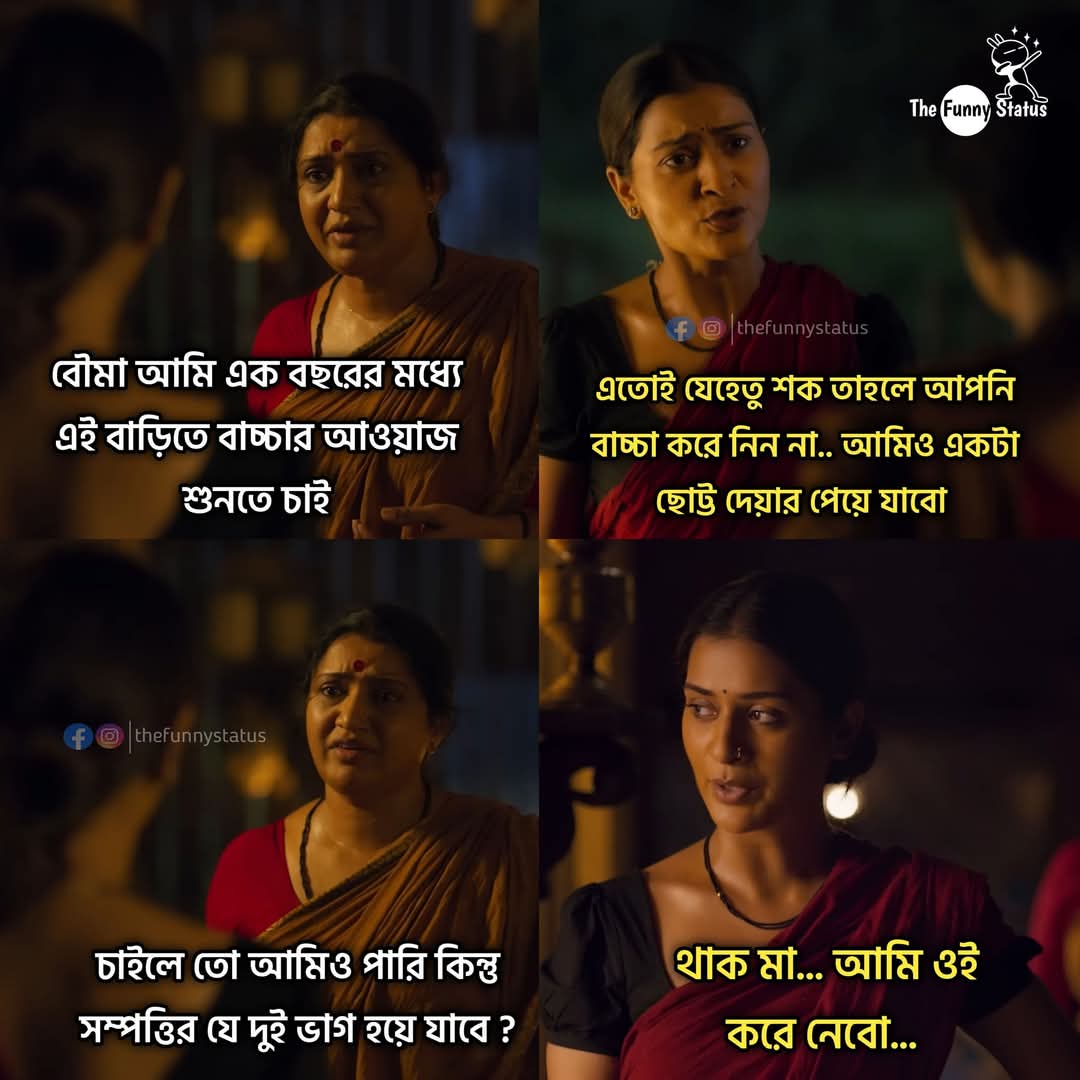
Text: বৌমা আমি এক বছরের মধ্যে এই বাড়িতে বাচ্চার আওয়াজ শুনতে চাই
এতোই যেহেতু শক তাহলে আপনি বাচ্চা করে নিন না.. আমিও একটা ছোট্ট দেয়ার পেয়ে যাবো
চাইলে তো আমিও পারি কিন্তু সম্পত্তির যে দুই ভাগ হয়ে যাবে?
থাক মা... আমি ওই করে নেবো...
Label: Non Hate